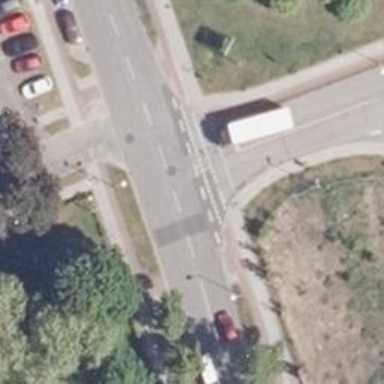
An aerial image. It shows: Road with "give way" sign.